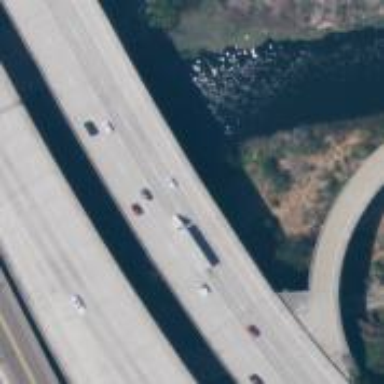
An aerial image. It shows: Bridge over motorway.